Question: I have a following project structure:

_ViewStart.cshtml:
'''
@{
Layout = "~/Views/Shared/_Layout.cshtml";
}
'''
_Red.cshtml:
'''
@{
ViewBag.Title = "Red";
Layout = "~/Views/Shared/_Layout.cshtml";
}
'''
_Blue.cshtml does have a Layout specified explicitly.
Now if a try to render Index.cshtml using _Red.cshtml layout, _Layout.cshtml is also applied hierarchically. So basically we have a nested templates chain _Layout->Red->Our page
But if I try to render Index.cshtml using _Blue.cshtml, _Layout.cshtml is applied.
I was expecting that _Layout.cshtml would be applied to _Blue.cshtml by convention using _viewstart. Instead I get Index.cshtml page with only _Blue.cshtml template being applied.
Am I wrong in my assumptions?
Thanks in advance!
Controller method:
'''
public ActionResult Index()
{
ViewBag.Message = "Welcome to ASP.NET MVC!";
return View("Index");
}
'''
So, I am returning ViewResult, not PartialViewResult ;)
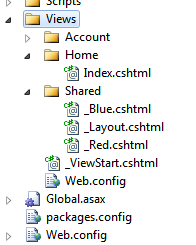
Answer: Yes, you are wrong in your assumption. If a layout is specified (_Blue.cshtml), the layout in _Viewstart will NOT be applied. _Viewstart is for your default layout so you don't have to specify it on every page.